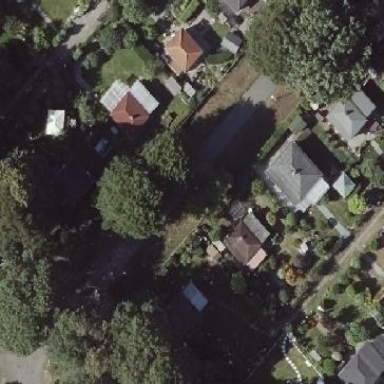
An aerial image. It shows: Plot within allotments.